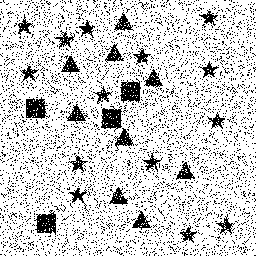
Squares: 4
Triangles: 9
Stars: 14
Total shapes: 27